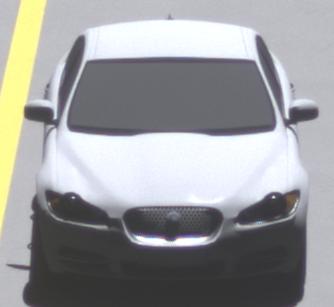
Make: Jaguar
Model: XF 3.0 V6
Detailed model: XF (X250) Limousine
Model produced from: 2010/02
Model produced until: 2010/10
Doors: 4
Color: white
Road condition: dry road
Daytime: midday
Contrast: high contrast